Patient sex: M
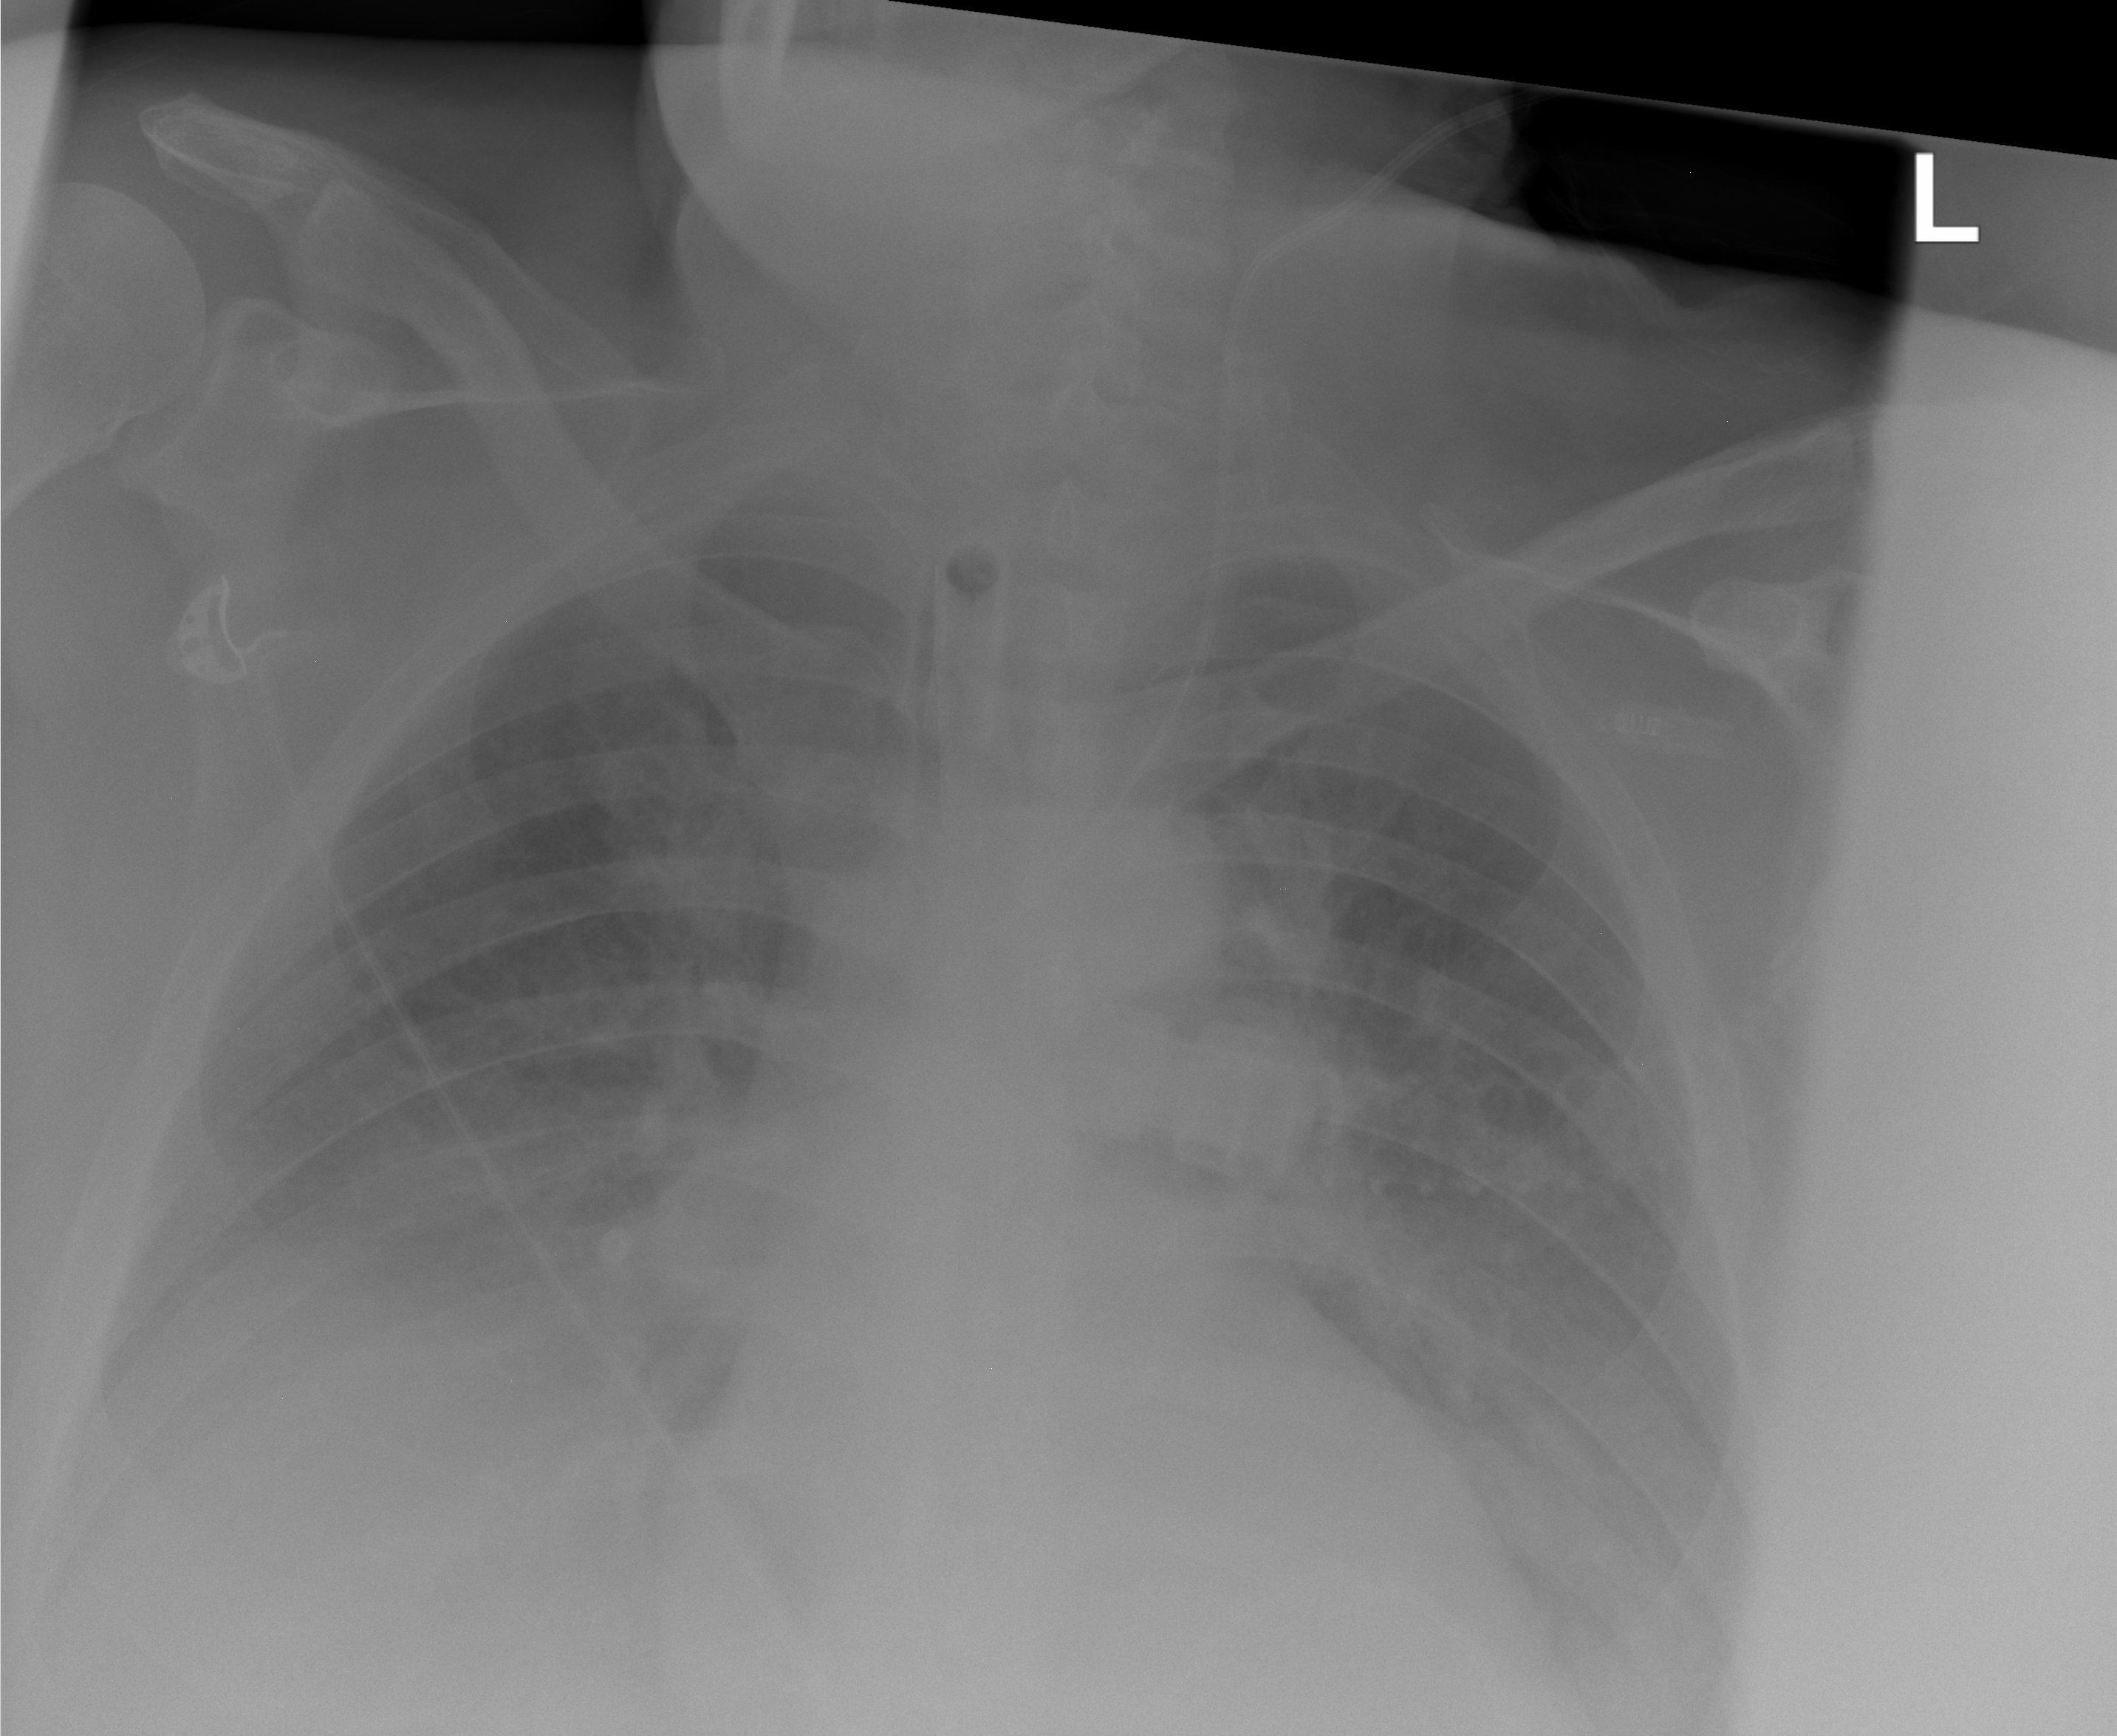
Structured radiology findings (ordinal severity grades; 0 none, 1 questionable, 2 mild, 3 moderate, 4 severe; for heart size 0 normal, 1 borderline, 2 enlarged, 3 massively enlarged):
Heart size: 0
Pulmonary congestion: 2
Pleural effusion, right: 4
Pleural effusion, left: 2
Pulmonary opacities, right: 1
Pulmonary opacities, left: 1
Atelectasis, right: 2
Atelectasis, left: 2